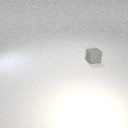
small gray rubber cube